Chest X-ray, PA view. Patient: 48 years old, sex M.
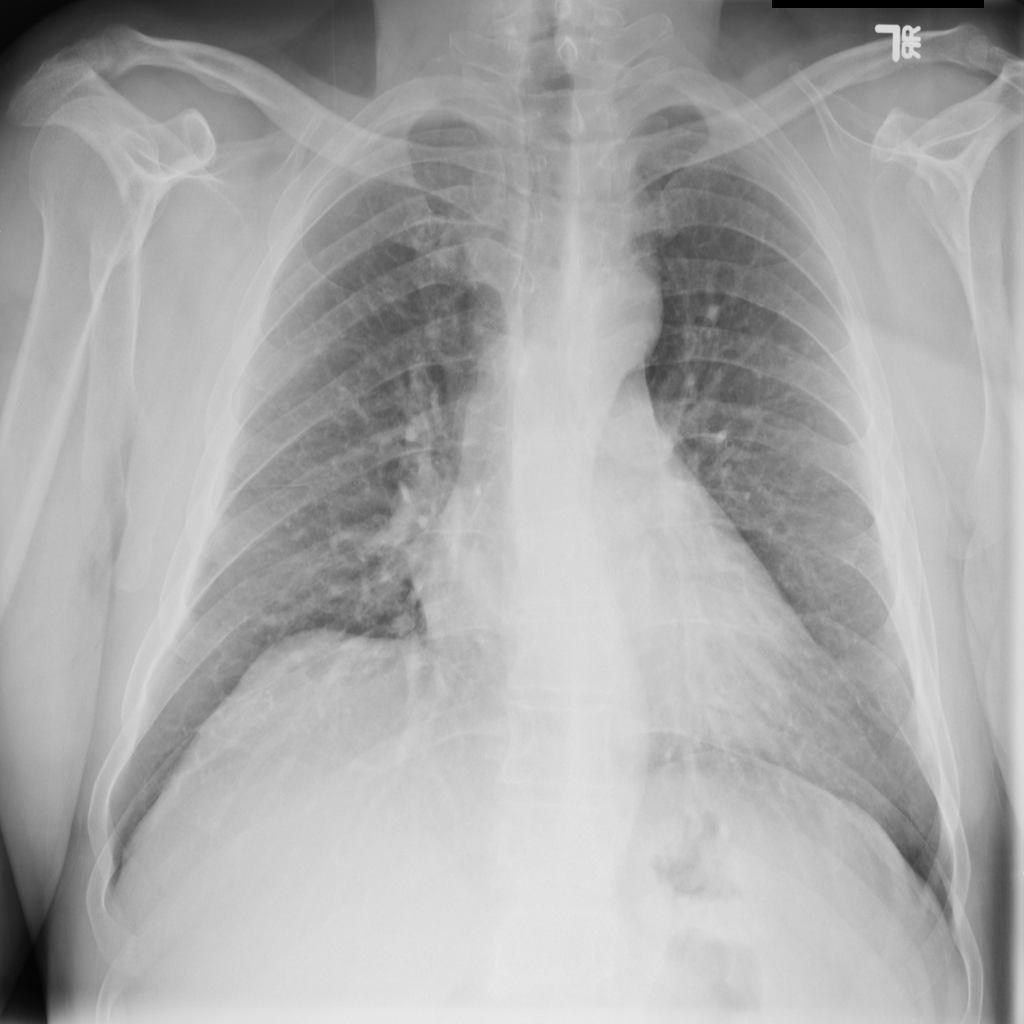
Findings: Pleural_Thickening